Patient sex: F
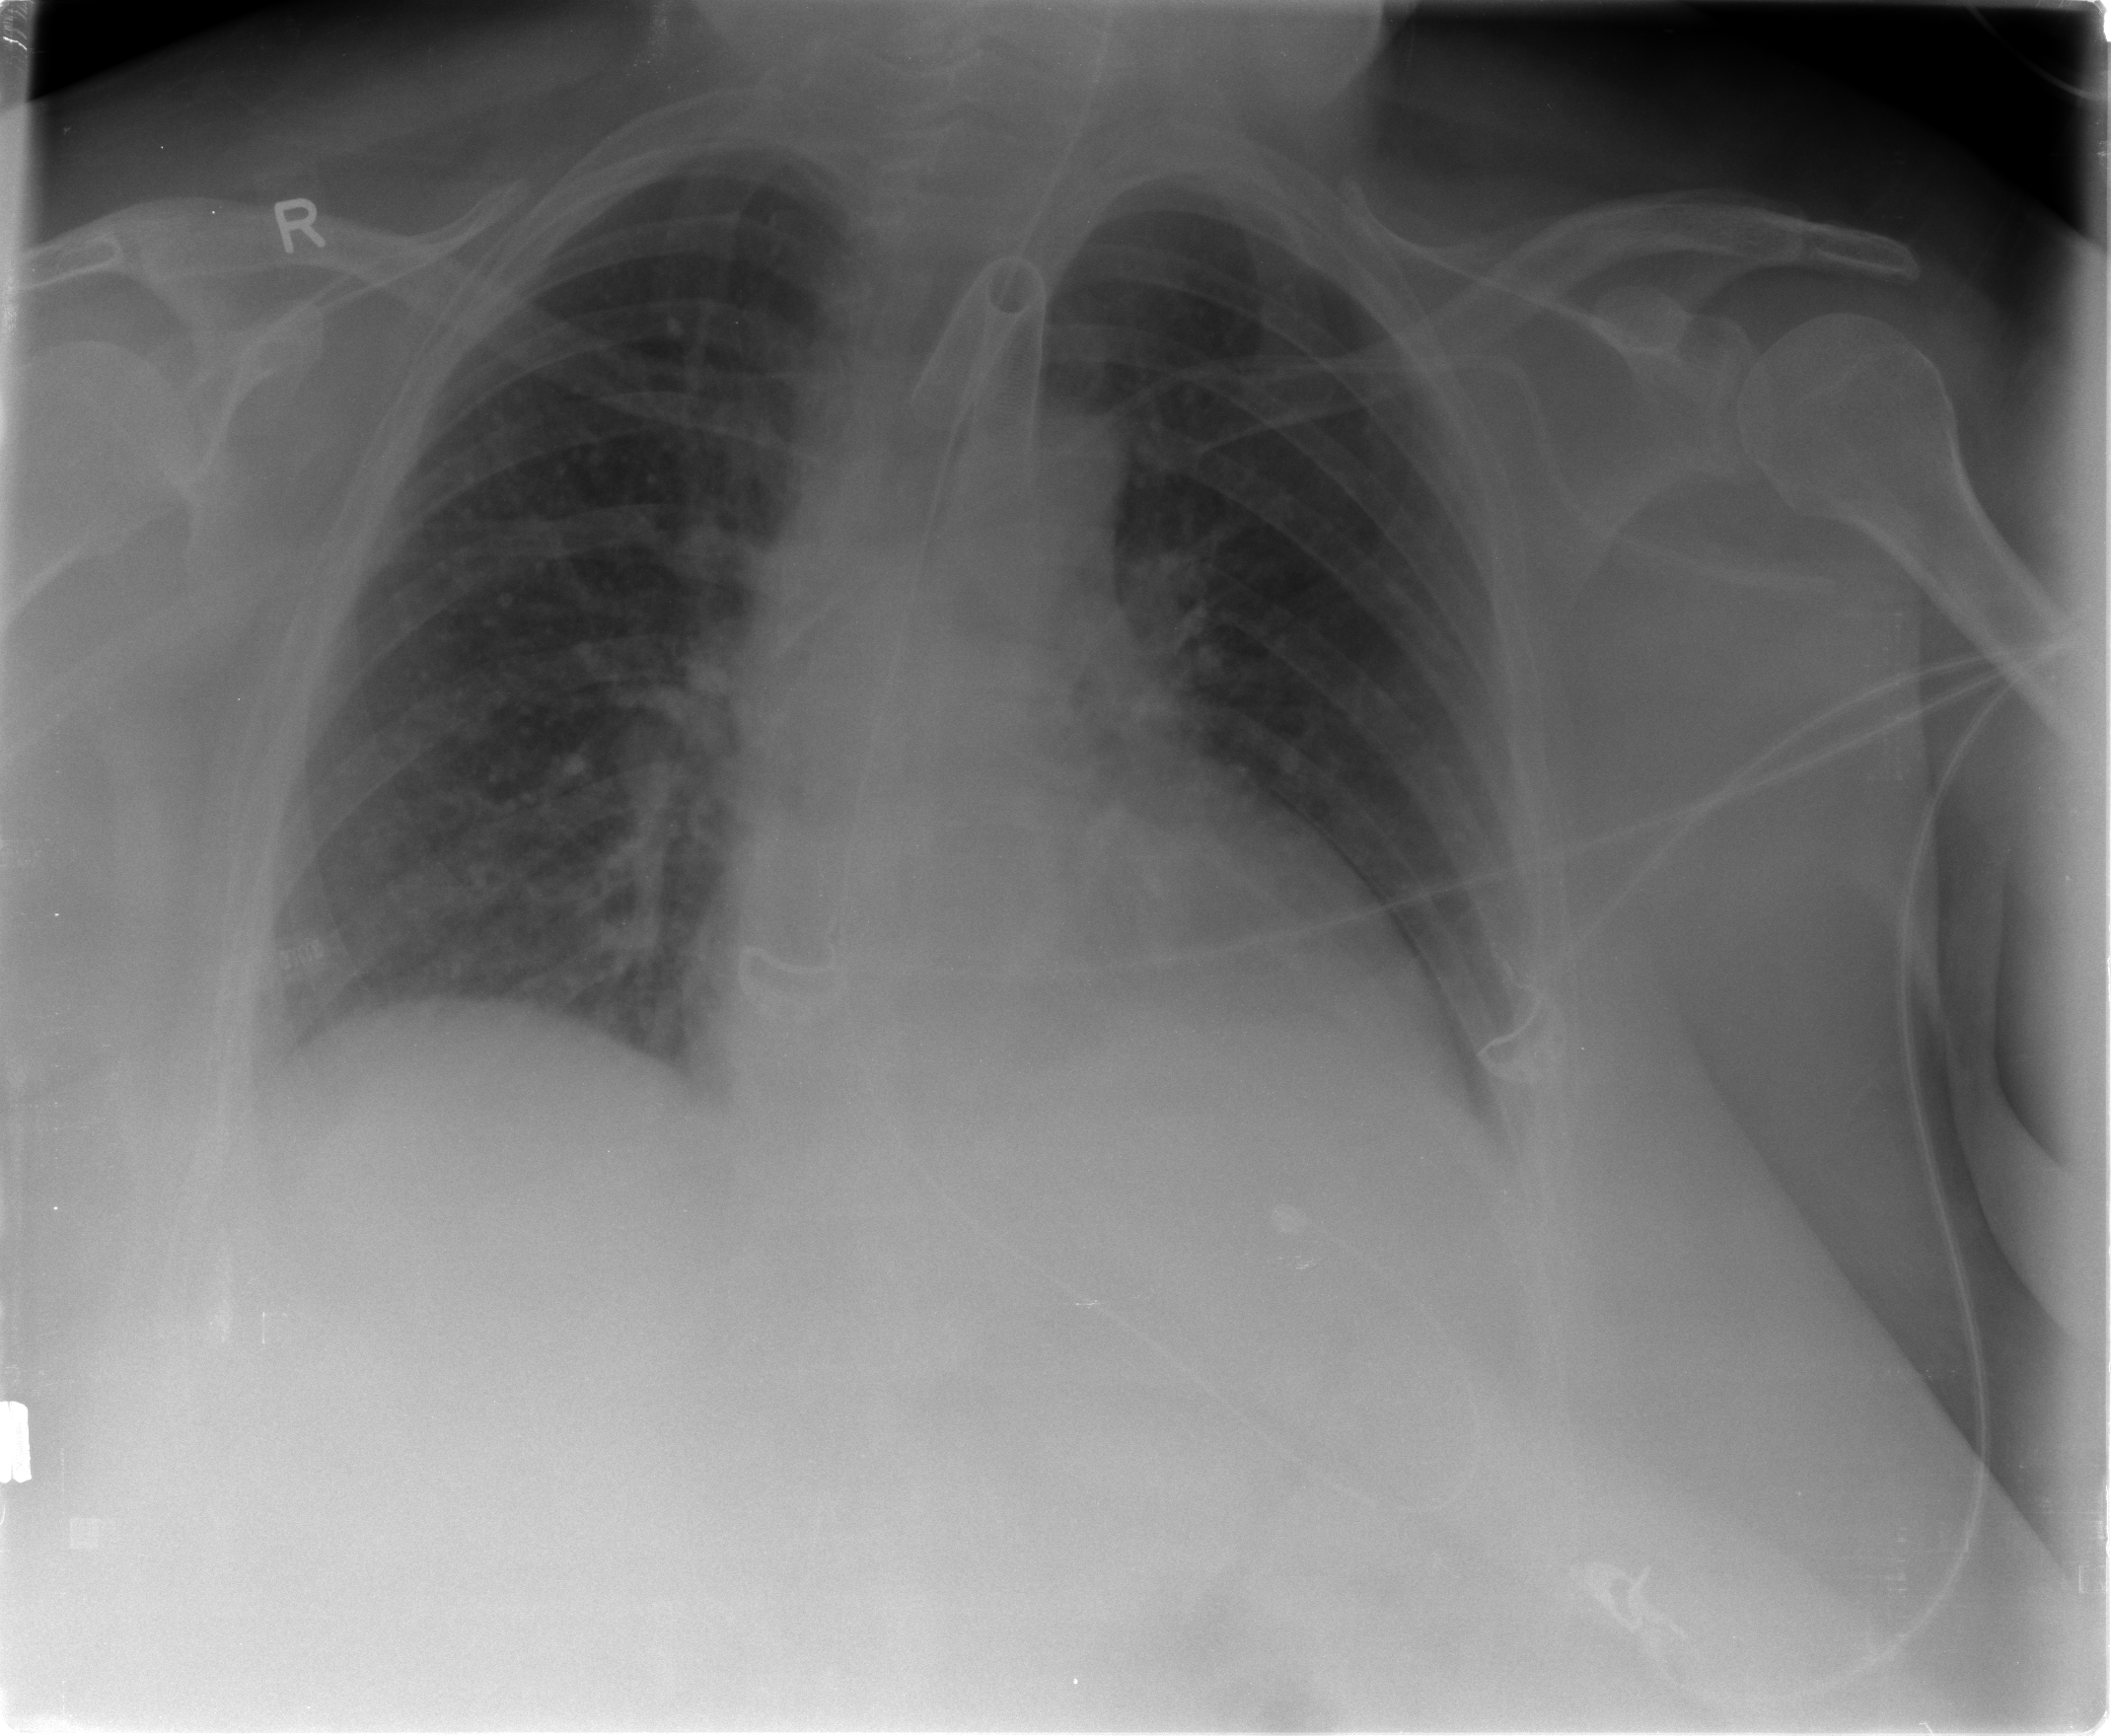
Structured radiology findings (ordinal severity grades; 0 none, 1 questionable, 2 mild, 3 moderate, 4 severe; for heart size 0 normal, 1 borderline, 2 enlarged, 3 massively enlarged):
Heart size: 0
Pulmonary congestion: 1
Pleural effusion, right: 0
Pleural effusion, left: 1
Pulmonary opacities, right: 0
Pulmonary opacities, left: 0
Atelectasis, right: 0
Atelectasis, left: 1